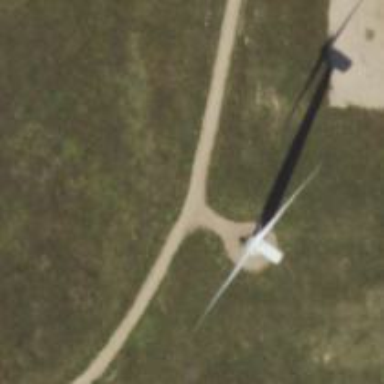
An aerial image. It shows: Wind generator powered by wind. The generator type is horizontal axis and it uses wind turbines.